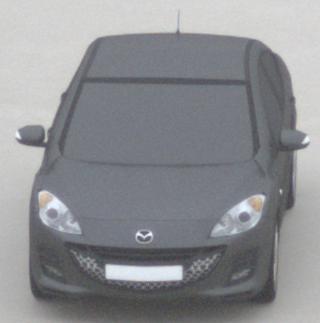
Make: Mazda
Model: 3 1.6
Detailed model: 3 (BL)
Model produced from: 2009/05
Model produced until: 2010/12
Doors: 5
Color: gray
Road condition: dry road
Daytime: midday
Contrast: low contrast